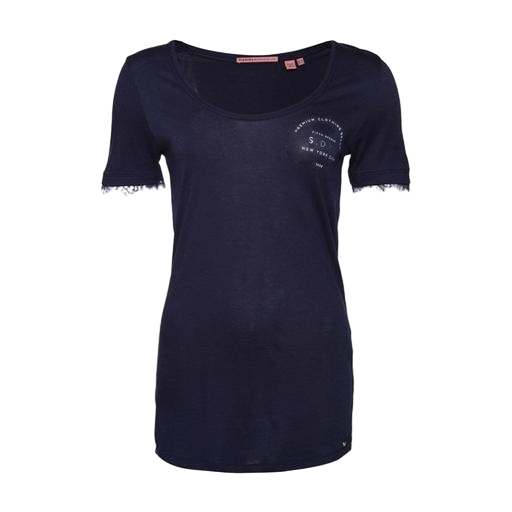
blue t-shirt only macy, blue scoop neck t-shirt, trim t-shirt, white background